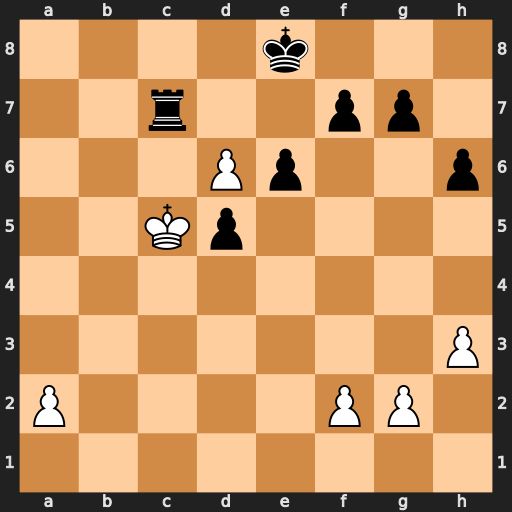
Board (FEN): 4k3/2r2pp1/3Pp2p/2Kp4/8/7P/P4PP1/8
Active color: w
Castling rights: -
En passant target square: -
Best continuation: dxc7 Kd7 Kb6